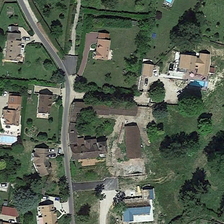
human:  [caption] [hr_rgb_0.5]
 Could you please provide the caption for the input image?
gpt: there are many green blocks in the medium residential regions .

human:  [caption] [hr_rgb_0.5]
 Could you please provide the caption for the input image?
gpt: there are many green blocks in the medium residential regions .

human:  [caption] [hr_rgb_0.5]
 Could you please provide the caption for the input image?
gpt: some buildings and many green trees are in a medium residential area .

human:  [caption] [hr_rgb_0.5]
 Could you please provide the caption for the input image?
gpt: some buildings and many green trees are in a medium residential area .

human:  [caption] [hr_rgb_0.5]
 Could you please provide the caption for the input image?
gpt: some buildings and many green trees are in a medium residential area .